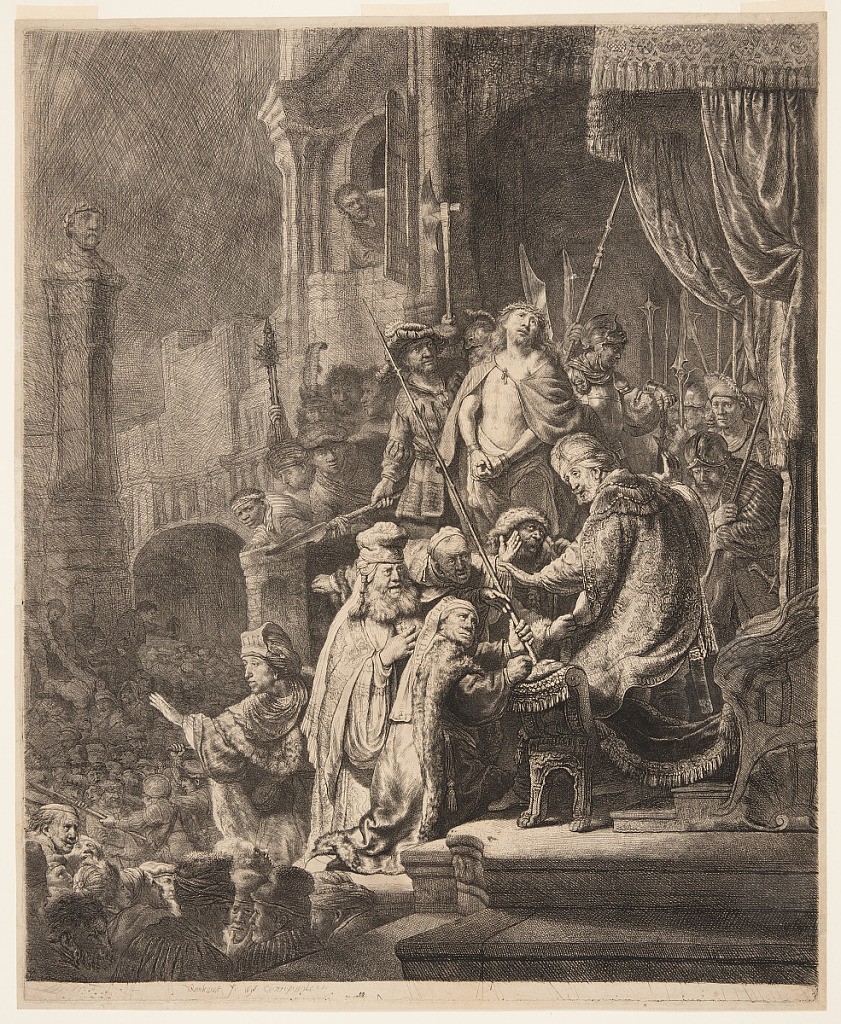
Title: Christ Before Pilate: The Large Plate
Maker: Rembrandt Harmensz van Rijn, Dutch, 1606–1669
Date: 1636
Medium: Etching on laid paper
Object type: Print
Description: Christ stands in the background, near right, flanked by soldiers. Pilate is in the foreground, wearing elaborate robes and an oriental turban. Five men press closely toward him, speaking and gesturing. Crowds below and in distance, left.